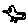
Label: bird